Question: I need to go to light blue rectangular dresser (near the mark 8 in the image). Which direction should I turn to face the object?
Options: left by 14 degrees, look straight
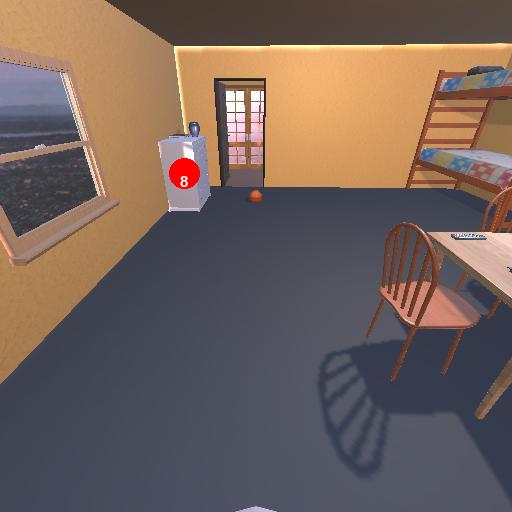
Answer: left by 14 degrees